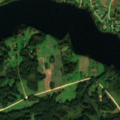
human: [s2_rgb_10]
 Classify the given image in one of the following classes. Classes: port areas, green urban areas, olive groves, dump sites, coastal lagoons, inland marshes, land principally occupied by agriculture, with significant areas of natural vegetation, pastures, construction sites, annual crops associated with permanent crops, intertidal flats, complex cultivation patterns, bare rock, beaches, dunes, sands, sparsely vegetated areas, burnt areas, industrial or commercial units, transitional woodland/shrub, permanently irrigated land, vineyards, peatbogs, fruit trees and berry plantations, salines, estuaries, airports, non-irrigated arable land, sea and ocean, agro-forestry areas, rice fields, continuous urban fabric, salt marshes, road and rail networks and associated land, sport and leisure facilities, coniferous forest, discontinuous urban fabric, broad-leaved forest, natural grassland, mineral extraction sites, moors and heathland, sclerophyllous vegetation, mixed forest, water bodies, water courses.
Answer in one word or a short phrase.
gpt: discontinuous urban fabric, non-irrigated arable land, land principally occupied by agriculture, with significant areas of natural vegetation, broad-leaved forest, water bodies